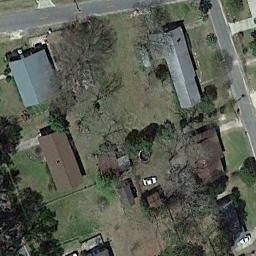
Label: residential